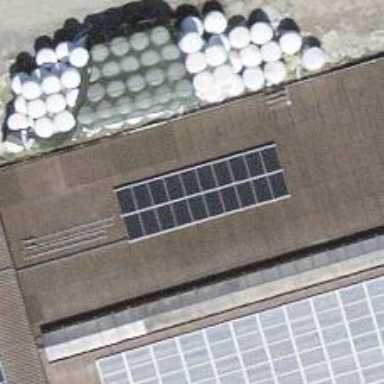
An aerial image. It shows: Solar power generator with photovoltaic panels.